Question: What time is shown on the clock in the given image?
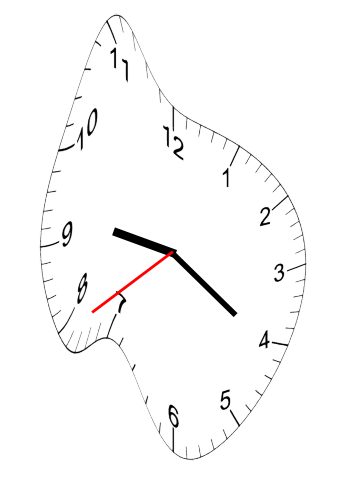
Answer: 09:20:39